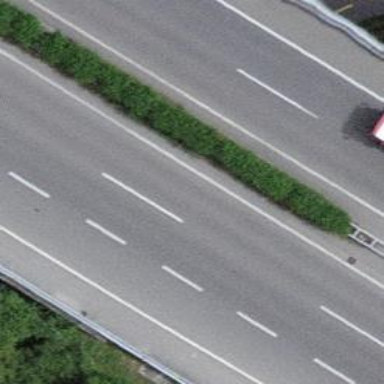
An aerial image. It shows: Asphalt trunk highway.